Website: macys
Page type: customer-info-address
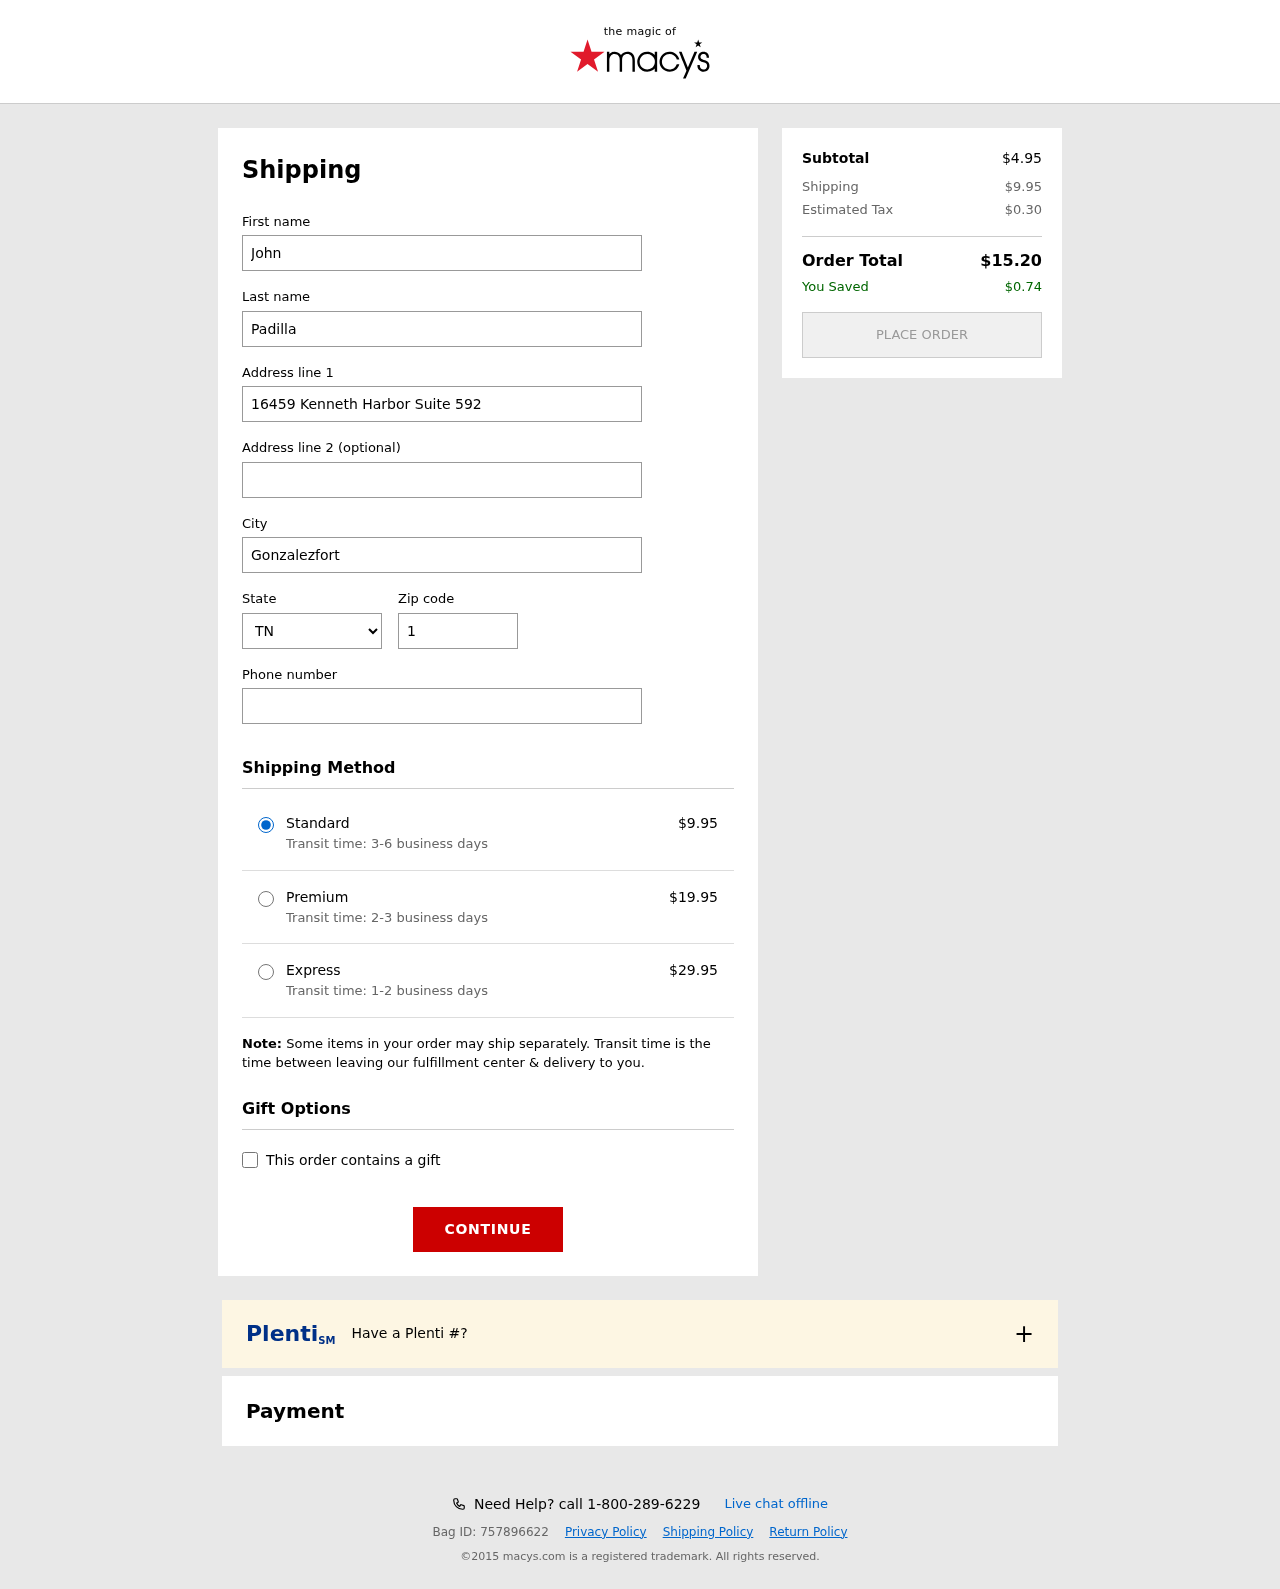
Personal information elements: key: PII_CITY
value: Gonzalezfort
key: PII_FIRSTNAME
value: John
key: PII_LASTNAME
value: Padilla
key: PII_PHONE
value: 8217890649
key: PII_POSTCODE
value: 10479
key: PII_STATE_ABBR
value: TN
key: PII_STREET
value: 16459 Kenneth Harbor Suite 592
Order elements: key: ORDER_SHIPPING_COST
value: $9.95
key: ORDER_SHIPPING_COST_PREMIUM
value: $19.95
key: ORDER_SHIPPING_COST_EXPRESS
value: $29.95
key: ORDER_SUBTOTAL
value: $4.95
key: ORDER_TAX
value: $0.30
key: ORDER_TOTAL
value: $15.20
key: ORDER_SAVINGS
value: $0.74